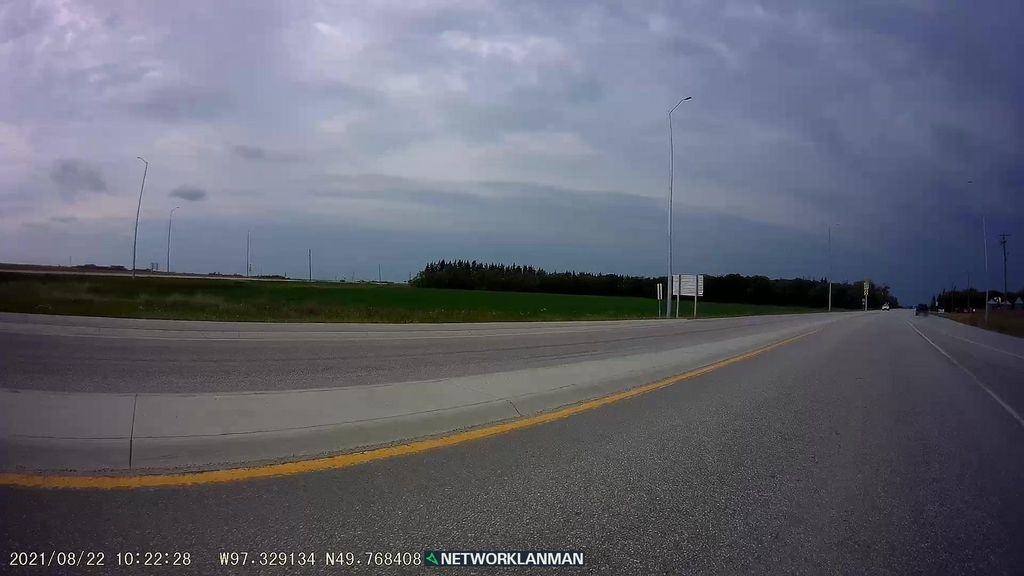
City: winnipeg